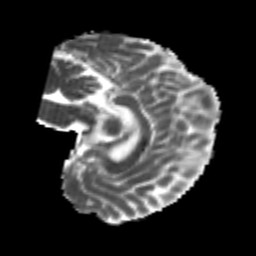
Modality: MD
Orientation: sagittal
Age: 23
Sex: female
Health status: healthy
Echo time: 0.074 s